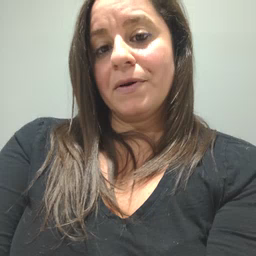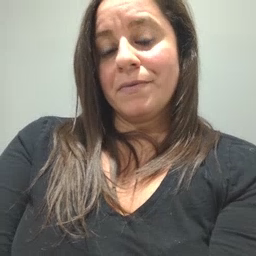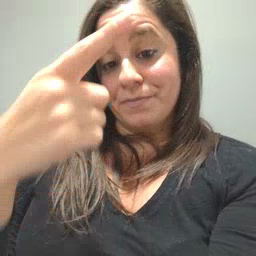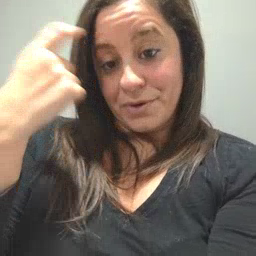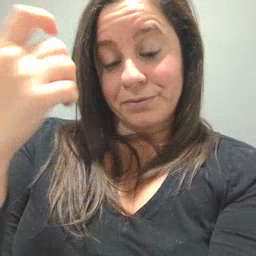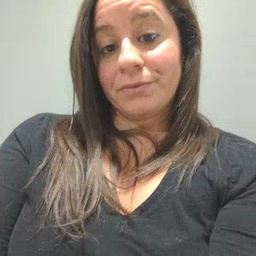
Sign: because